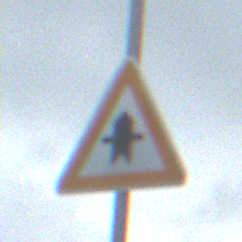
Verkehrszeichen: Vorfahrt
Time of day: Midday
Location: Outdoor (Suburban)
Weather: Overcast
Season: NotSpecified
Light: Natural